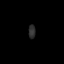
Tissue: skin
Cell type: Epithelial cells
Senescence score: 0.2535
Nuclear area (px): 96
Mean DAPI intensity: 44.708